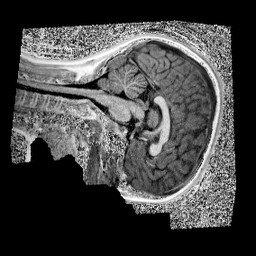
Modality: UNIT1
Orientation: sagittal
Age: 11
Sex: female
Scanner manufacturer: siemens
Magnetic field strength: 3 T
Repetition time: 4 s
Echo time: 0.00299 s